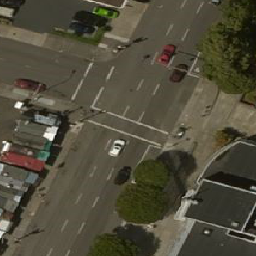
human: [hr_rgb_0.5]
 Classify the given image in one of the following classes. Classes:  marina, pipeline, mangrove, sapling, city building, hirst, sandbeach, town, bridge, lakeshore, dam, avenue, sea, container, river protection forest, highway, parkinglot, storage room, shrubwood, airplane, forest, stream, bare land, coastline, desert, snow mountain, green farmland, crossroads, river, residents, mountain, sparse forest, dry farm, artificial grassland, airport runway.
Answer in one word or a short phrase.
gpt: crossroads